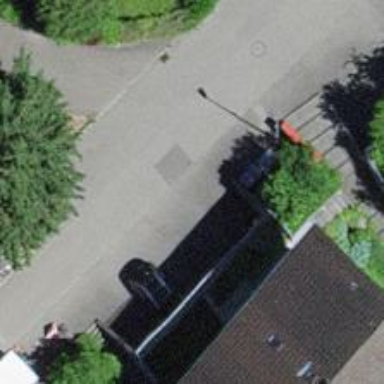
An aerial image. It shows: Residential road with asphalt surface. There is sidewalk on the left side.